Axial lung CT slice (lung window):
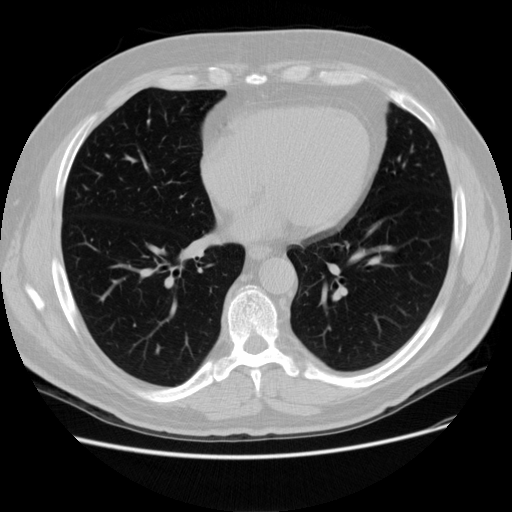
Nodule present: no